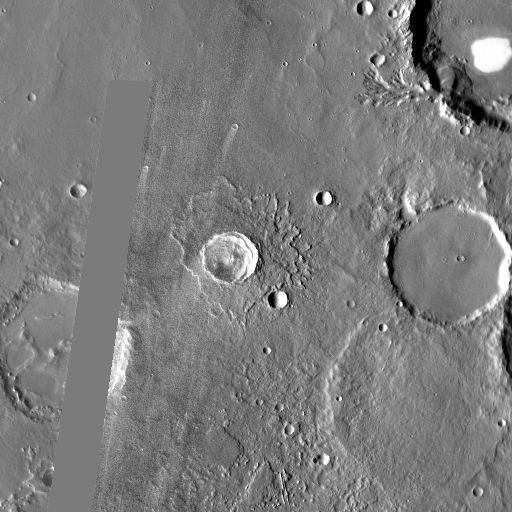
Crater classes present: Background, Other, Layered, Buried